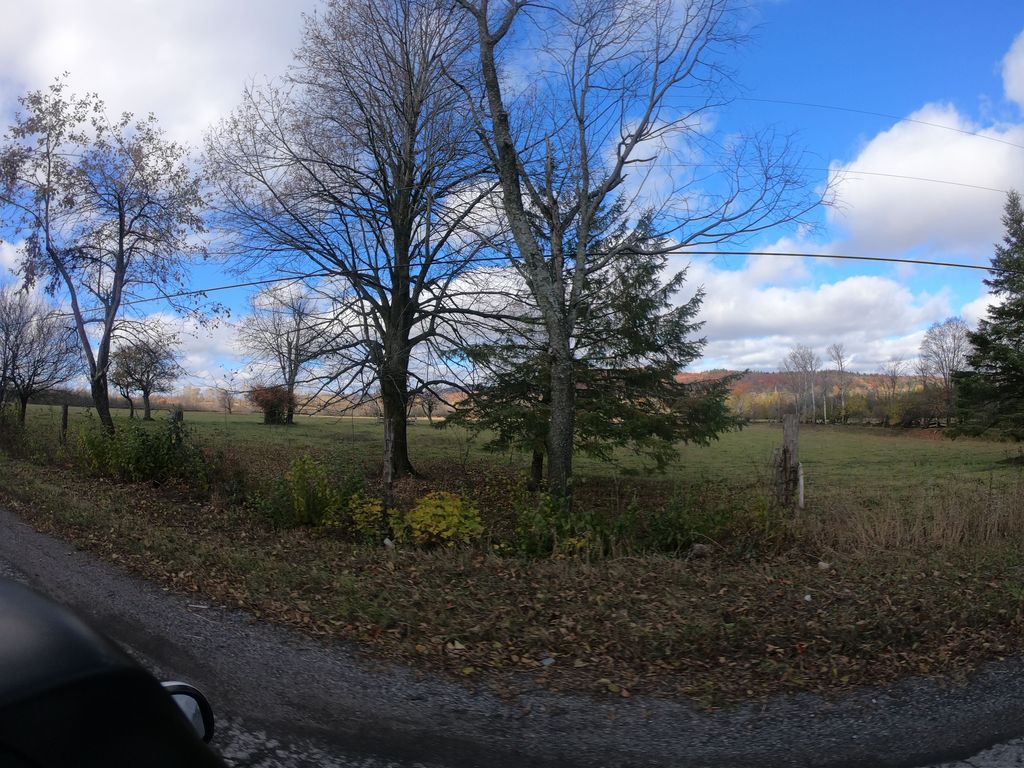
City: ottawa-gatineau